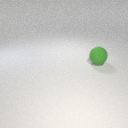
large green rubber sphere